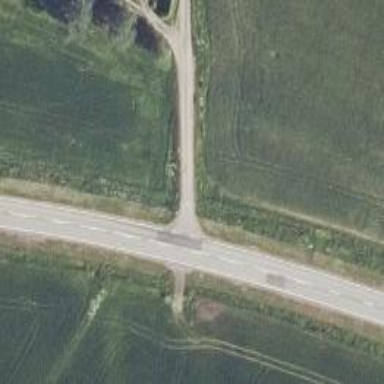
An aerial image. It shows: Secondary road.